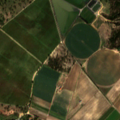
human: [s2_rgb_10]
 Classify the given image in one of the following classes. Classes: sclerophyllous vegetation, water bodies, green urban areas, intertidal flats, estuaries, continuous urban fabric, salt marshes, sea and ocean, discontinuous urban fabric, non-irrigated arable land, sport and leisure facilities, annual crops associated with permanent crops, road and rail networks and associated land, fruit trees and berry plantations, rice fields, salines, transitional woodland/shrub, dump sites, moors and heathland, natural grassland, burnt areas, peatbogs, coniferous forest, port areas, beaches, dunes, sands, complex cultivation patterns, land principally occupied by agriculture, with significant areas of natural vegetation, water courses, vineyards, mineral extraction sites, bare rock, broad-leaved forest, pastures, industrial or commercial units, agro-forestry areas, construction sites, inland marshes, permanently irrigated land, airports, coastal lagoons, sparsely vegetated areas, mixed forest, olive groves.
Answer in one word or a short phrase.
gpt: discontinuous urban fabric, industrial or commercial units, permanently irrigated land, vineyards, agro-forestry areas, broad-leaved forest